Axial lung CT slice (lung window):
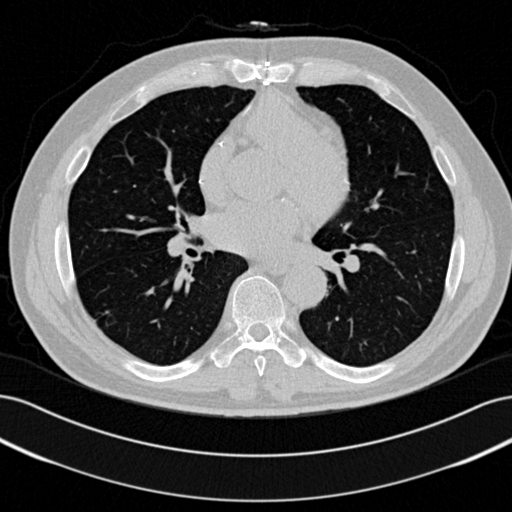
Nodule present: no